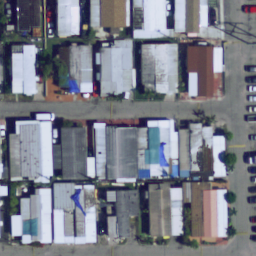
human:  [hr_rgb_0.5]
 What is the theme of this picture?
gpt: mobile home park

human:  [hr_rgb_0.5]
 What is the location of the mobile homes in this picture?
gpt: up and bottom

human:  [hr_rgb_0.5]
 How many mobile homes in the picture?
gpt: twenty

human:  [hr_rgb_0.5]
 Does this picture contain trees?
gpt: yes